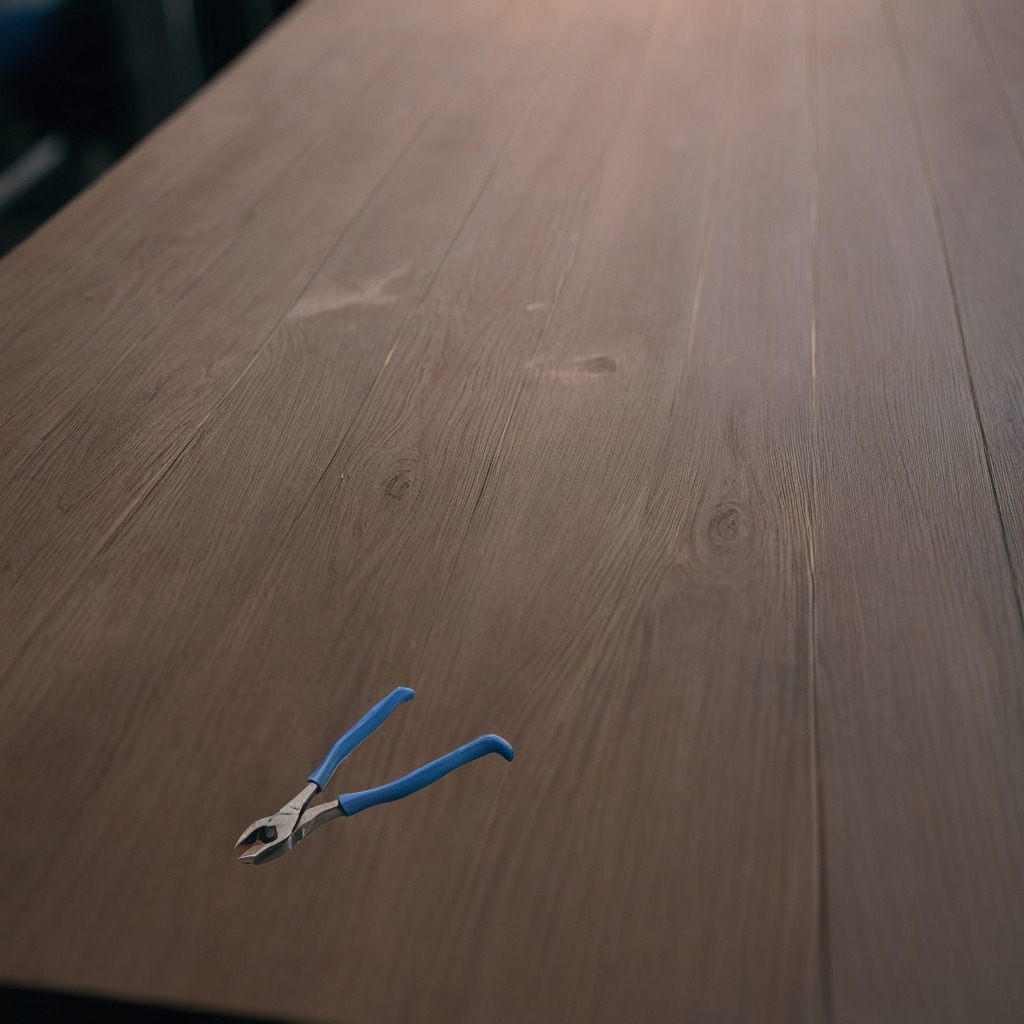
A plier is lying on the old table.